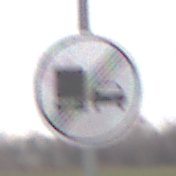
Verkehrszeichen: EndeUeberholverbotKraftfahrzeuge
Umgebung: Outdoor, RoadRail
Tageszeit: Midday
Wetter: Overcast
Licht: Natural
Jahreszeit: NotSpecified
Kontrast: LowContrast